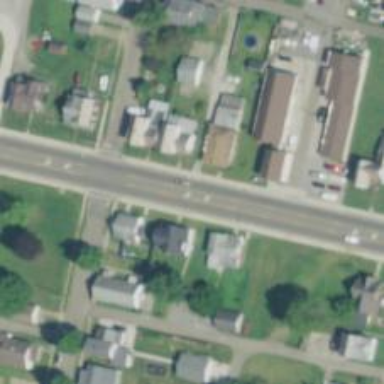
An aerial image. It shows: Alley classified as service road.